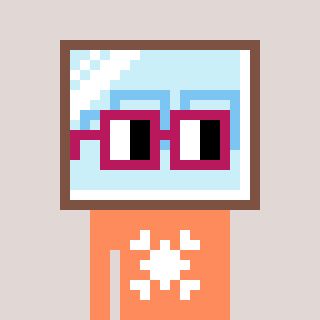
a pixel art character with square dark red glasses, a mirror-shaped head and a peachy-colored body on a warm background